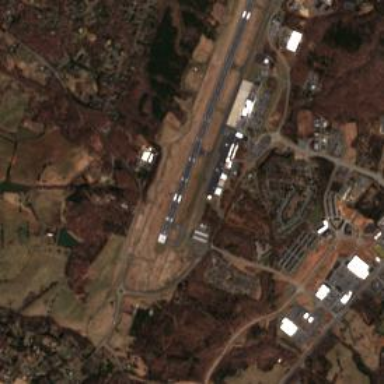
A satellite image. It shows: Runway at the airport.